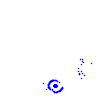
Particle: kaon